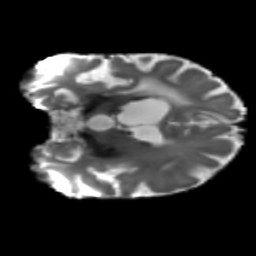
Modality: T2w
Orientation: coronal
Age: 63
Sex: female
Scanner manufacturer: siemens
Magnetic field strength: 3 T
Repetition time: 5.25 s
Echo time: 0.08 s